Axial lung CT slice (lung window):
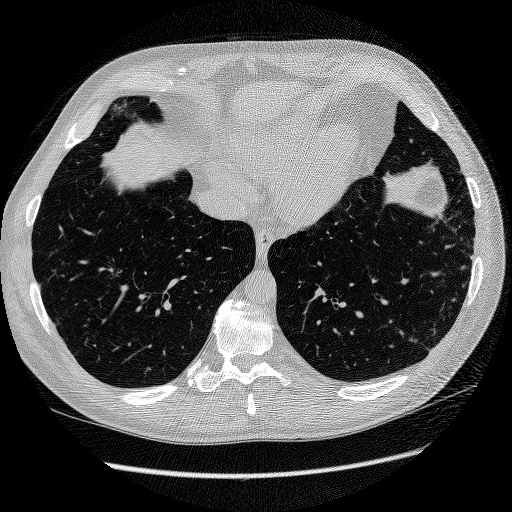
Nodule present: no